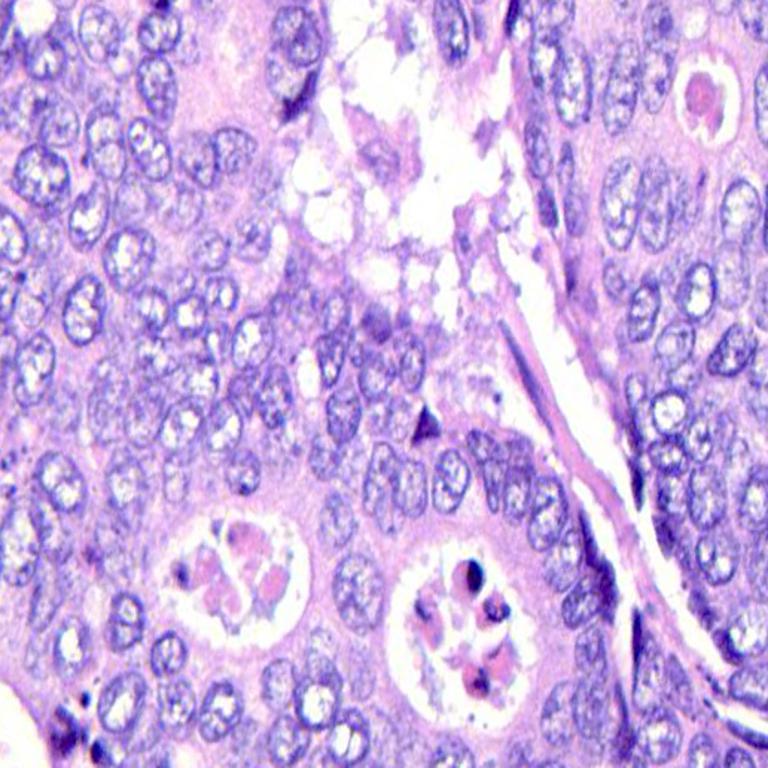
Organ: colon
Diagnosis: adenocarcinomas